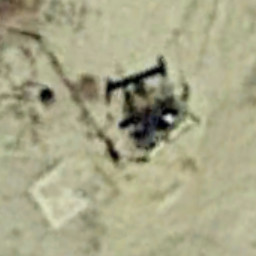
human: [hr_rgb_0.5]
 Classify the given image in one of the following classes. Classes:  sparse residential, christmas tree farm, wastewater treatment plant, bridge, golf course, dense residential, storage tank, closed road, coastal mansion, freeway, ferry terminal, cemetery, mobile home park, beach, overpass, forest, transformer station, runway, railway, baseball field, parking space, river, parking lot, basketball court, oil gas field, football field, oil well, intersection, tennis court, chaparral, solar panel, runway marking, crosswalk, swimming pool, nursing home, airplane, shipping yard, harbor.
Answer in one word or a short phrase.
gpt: oil well